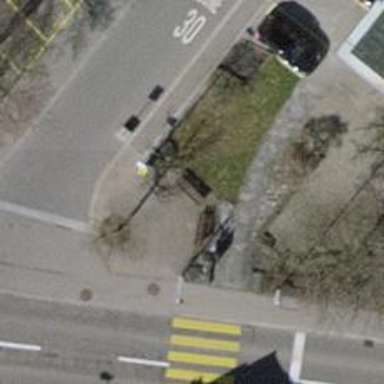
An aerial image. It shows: Brown bench in the vicinity.